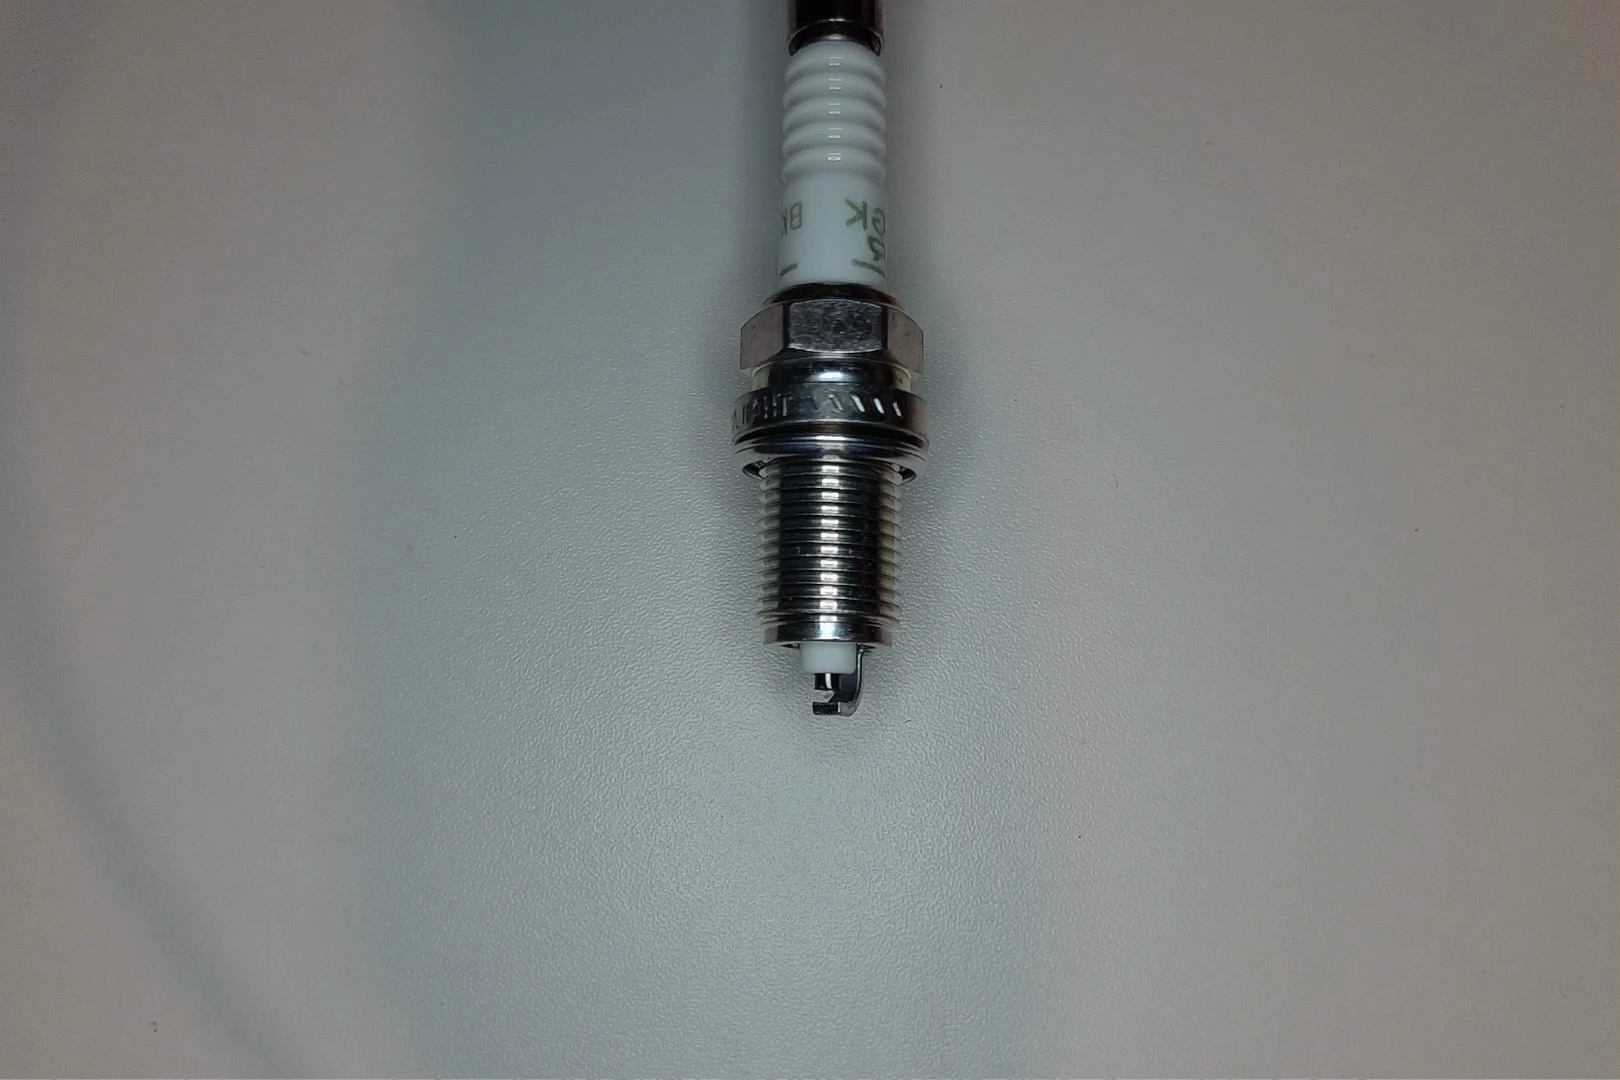
Label: no anomaly